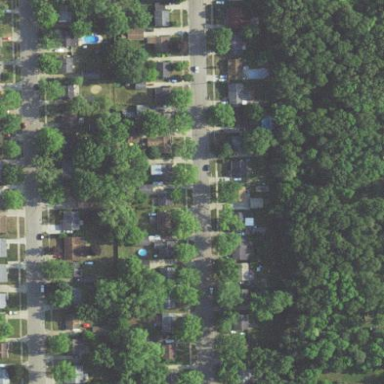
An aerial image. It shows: Sidewalk.